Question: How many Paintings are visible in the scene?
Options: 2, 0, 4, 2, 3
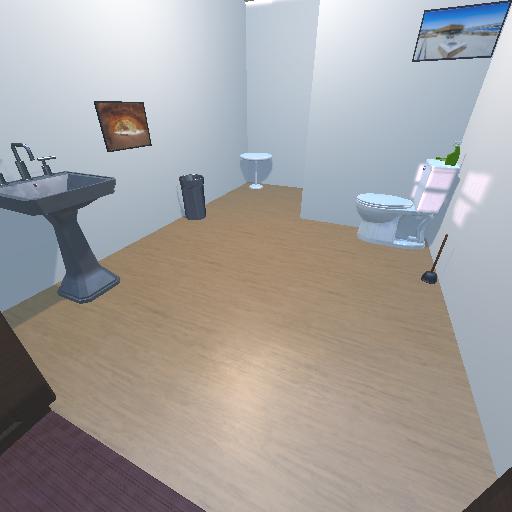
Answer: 2